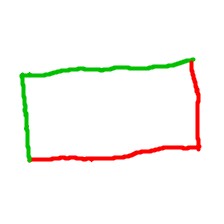
Shape: rectangle